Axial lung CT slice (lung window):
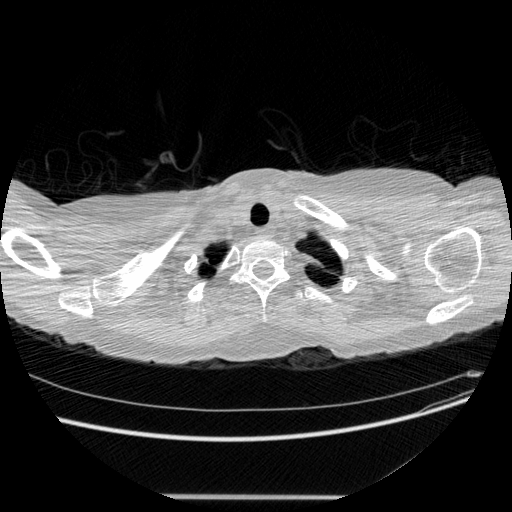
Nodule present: no